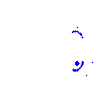
Particle: pion